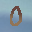
Label: 0